Question: I want access the repository from the web- browser, do so -
Access via WebDAV.
passwd file:
'''
...
[users]
harry = harryssecret
sally = sallyssecret
'''
...
'''
<VirtualHost remote-ip:81>
<Location /svn>
DAV svn
SVNPath /home/svn
AuthType Basic
AuthName "...."
AuthUserFile /etc/subversion/passwd
Require valid-user
</Location>
</VirtualHost>
'''
Then restart Apache:
'''
ctlscript.sh restart apache
'''
Request from Windows host:
'''
http: //remote-ip:81/svn/test
'''
Get the response:

Enter 'harry' and 'harryssecret', but I get:
> 401:Authorization Required
What am I doing wrong?
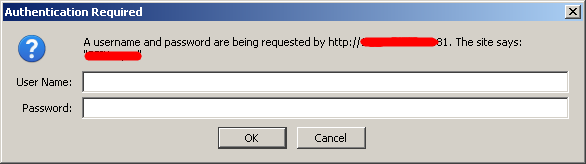
Answer: > What am I doing wrong?
, starting from "not reading <URL>"
AuthUserFile require standard Apache's passwd file, '<Location>', your passwd file from svn://-served repo for svnserve
Example from my live system (relevant parts)
https.conf
'''
AuthType Basic
AuthBasicProvider file
AuthUserFile ...htpasswd
AuthzSVNAccessFile ...authz
Satisfy Any
Require valid-user
'''
- - - -
htpasswd
'''
lazybadger:$apr1$5tg...
'''
(string with encoded username-pass per user)
authz
'''
[/]
*=r
[Elgg-Russian:/]
@Coders=rw
[Elgg-TranslationRU:/]
@Translators=rw
[Hello:/]
lazybadger=rw
'''
(groups, subtrees in SVN location, changed from default access-rights)